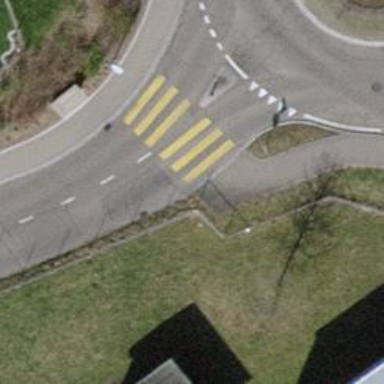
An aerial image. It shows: Uncontrolled crossing with pedestrian island.